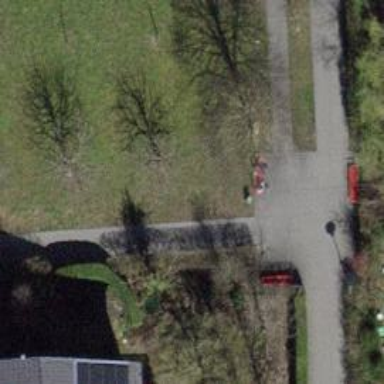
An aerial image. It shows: Red bench.